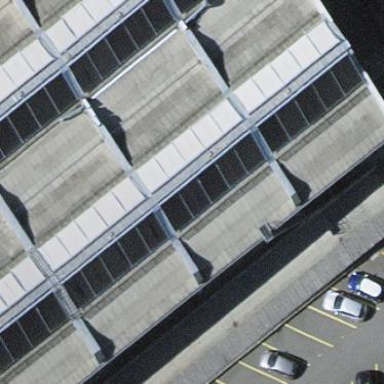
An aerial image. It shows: Solar power generator utilizing photovoltaic technology with solar photovoltaic panels.